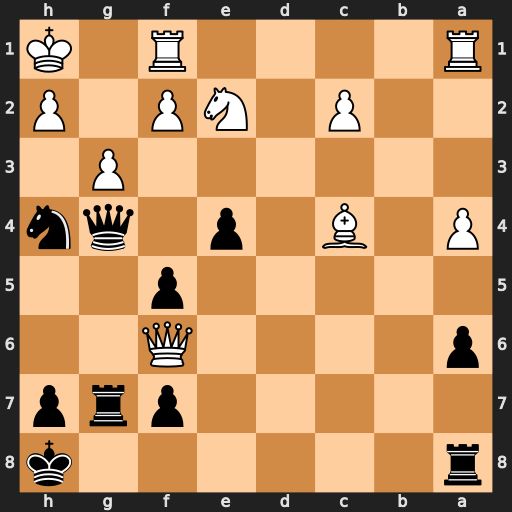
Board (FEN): r6k/5prp/p4Q2/5p2/P1B1p1qn/6P1/2P1NP1P/R4R1K
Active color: b
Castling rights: -
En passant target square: -
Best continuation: Qf3+ Kg1 Qg2#